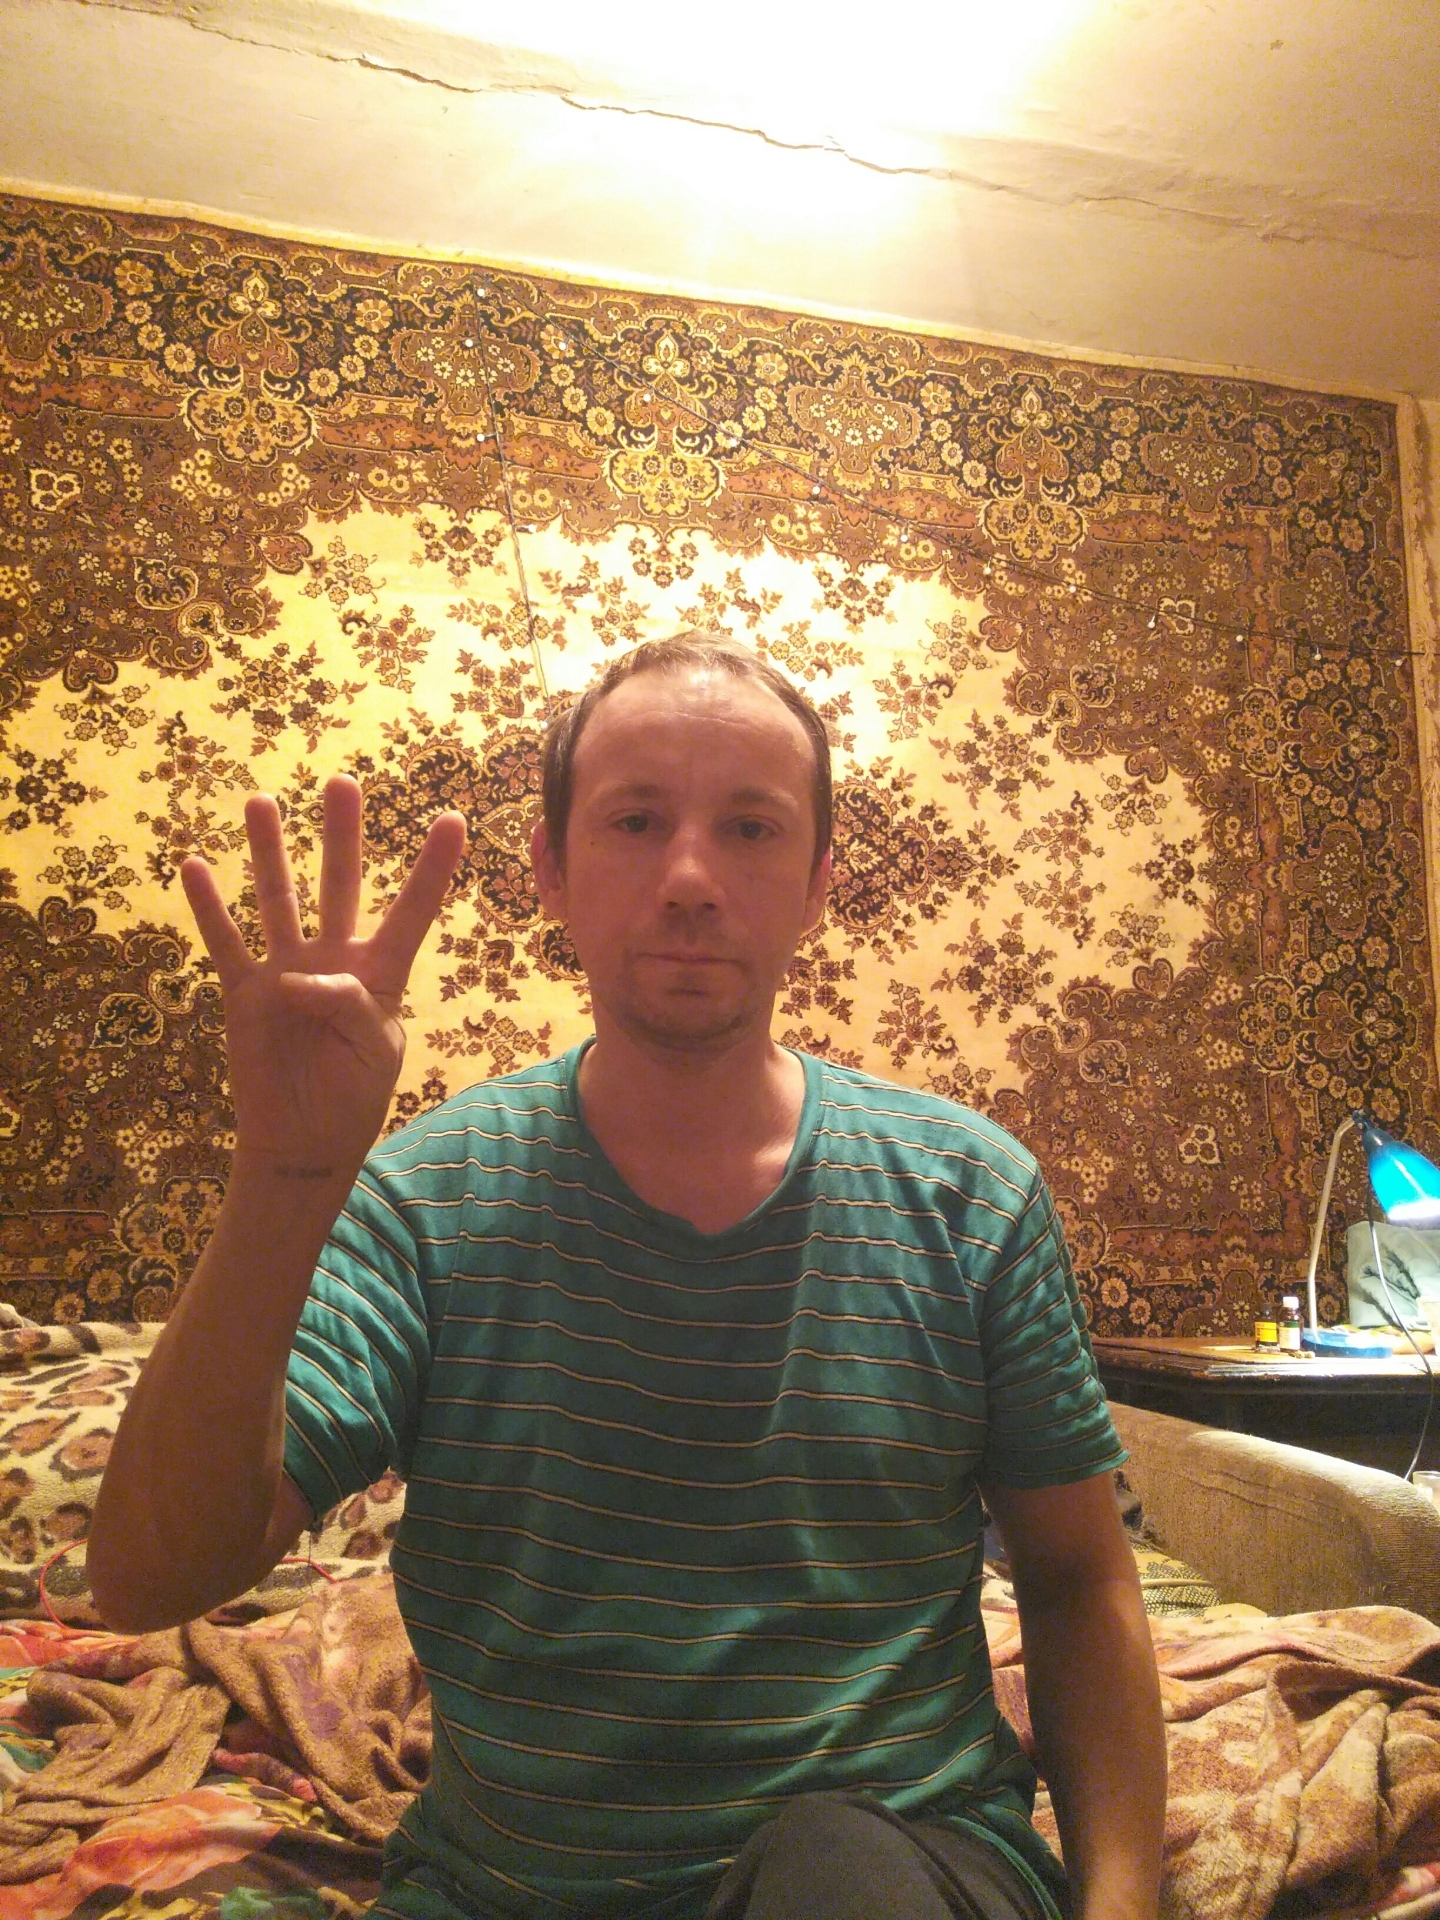
Label: noise